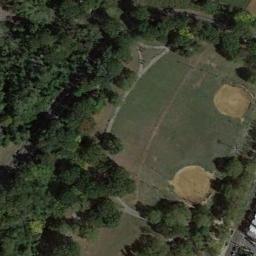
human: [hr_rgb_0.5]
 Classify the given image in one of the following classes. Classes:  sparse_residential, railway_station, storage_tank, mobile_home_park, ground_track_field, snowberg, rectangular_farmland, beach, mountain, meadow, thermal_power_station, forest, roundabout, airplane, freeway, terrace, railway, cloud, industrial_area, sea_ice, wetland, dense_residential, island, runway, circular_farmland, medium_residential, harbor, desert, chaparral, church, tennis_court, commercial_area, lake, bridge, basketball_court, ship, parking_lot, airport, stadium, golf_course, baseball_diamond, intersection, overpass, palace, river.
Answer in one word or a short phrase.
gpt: baseball_diamond